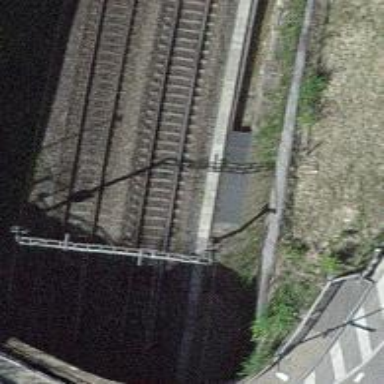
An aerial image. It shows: Railway signal.